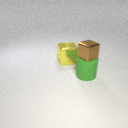
large green rubber cylinder below small brown metal cube